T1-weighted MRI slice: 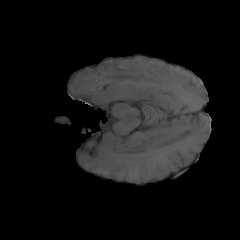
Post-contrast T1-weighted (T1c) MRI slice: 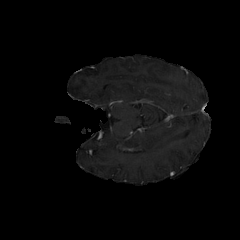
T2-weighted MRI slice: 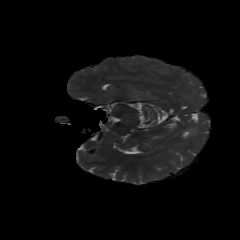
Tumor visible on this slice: no